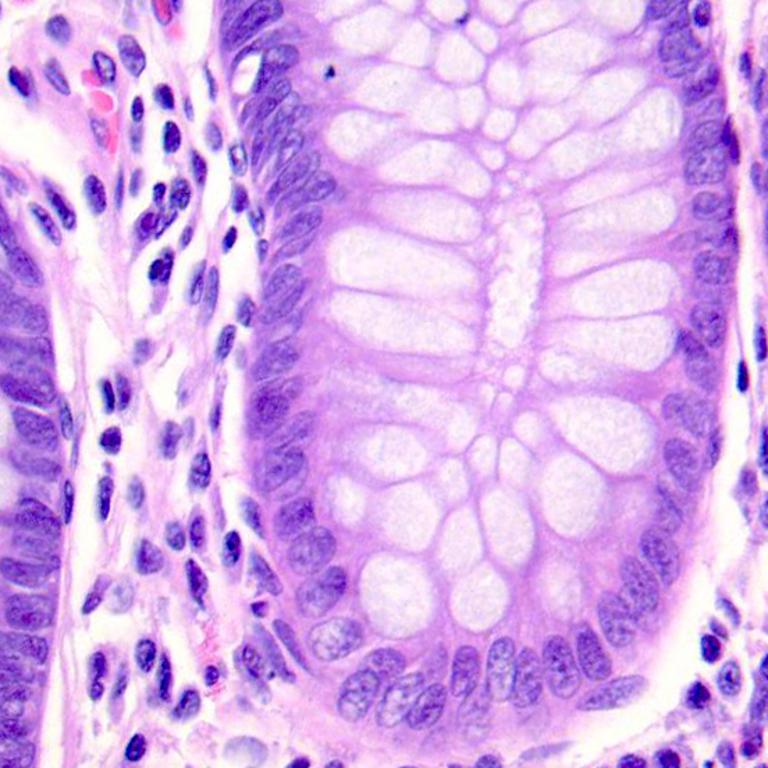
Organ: colon
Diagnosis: benign